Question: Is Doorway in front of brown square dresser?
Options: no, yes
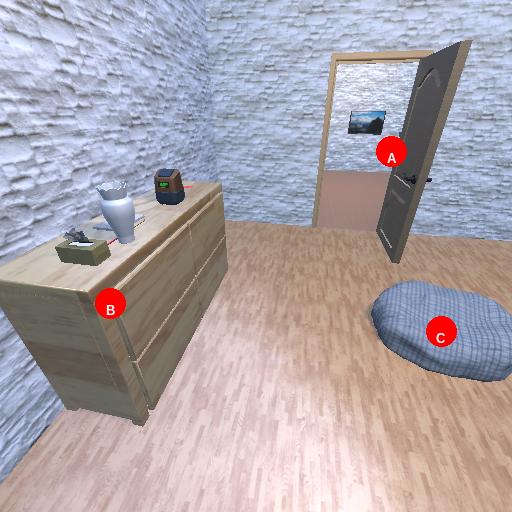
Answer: no